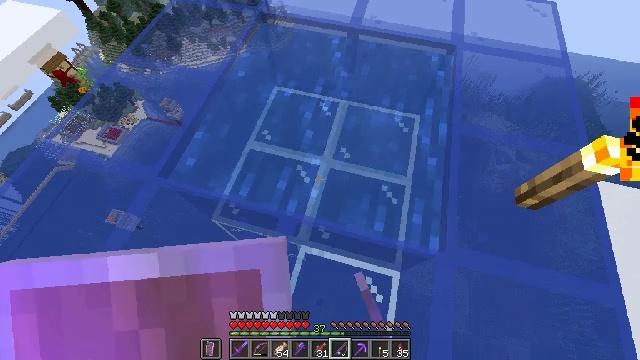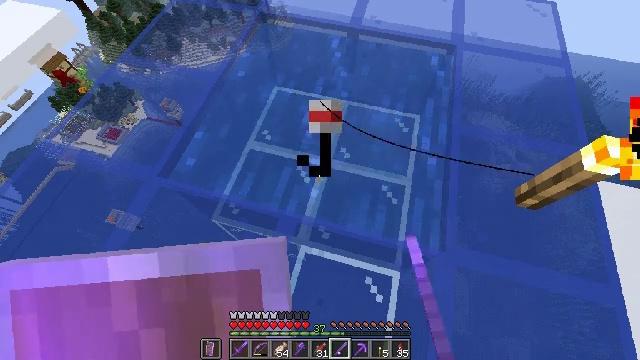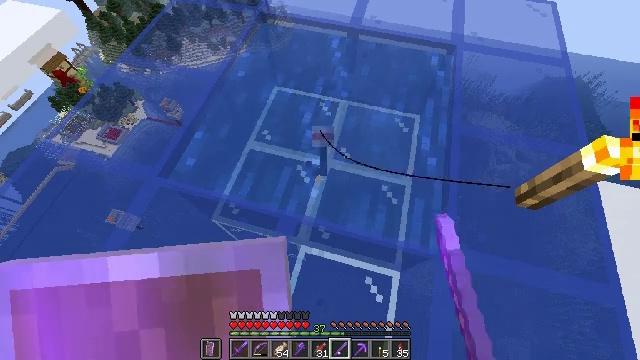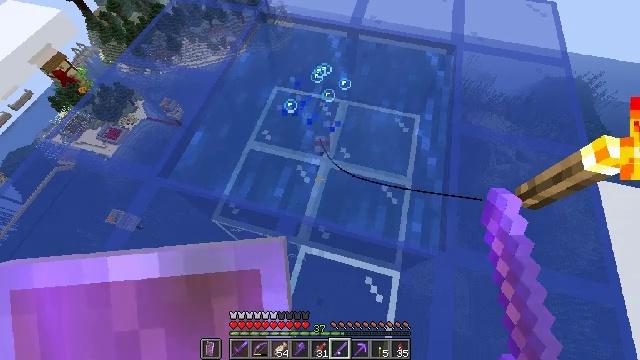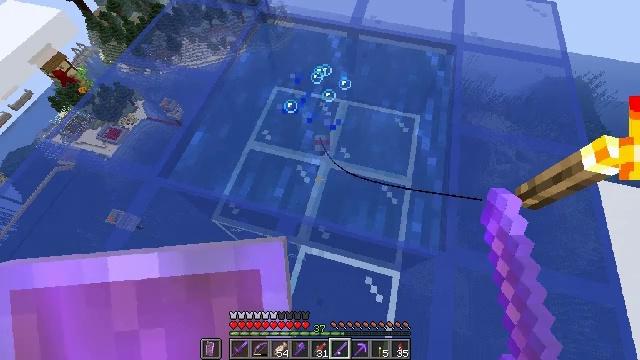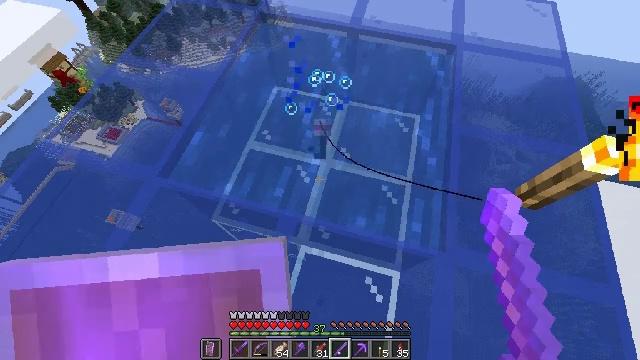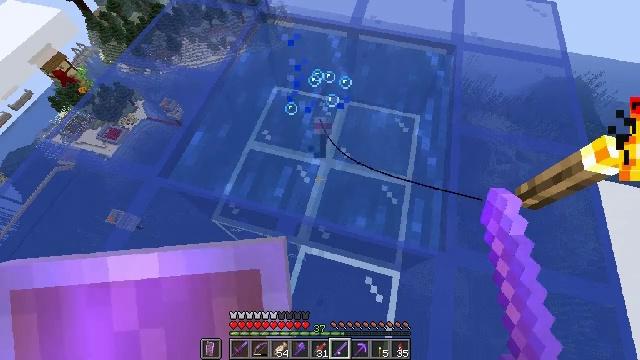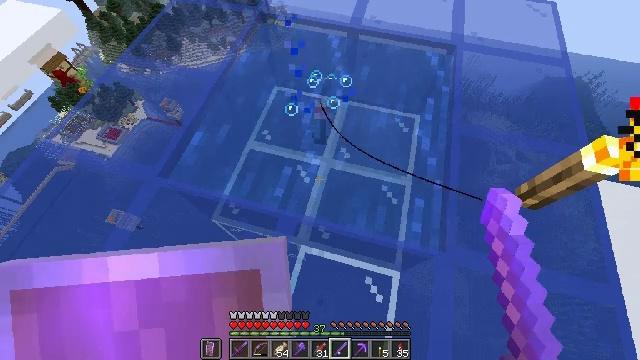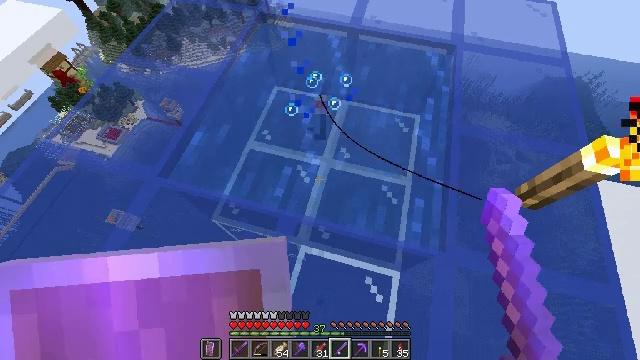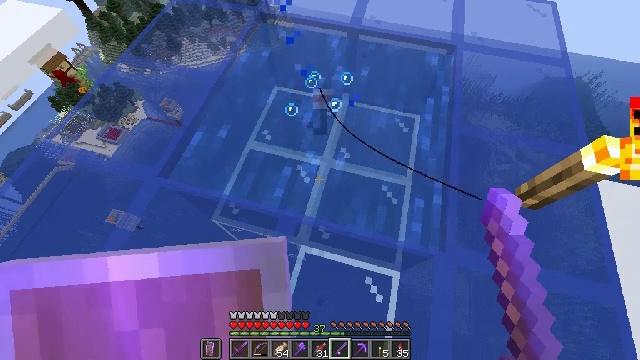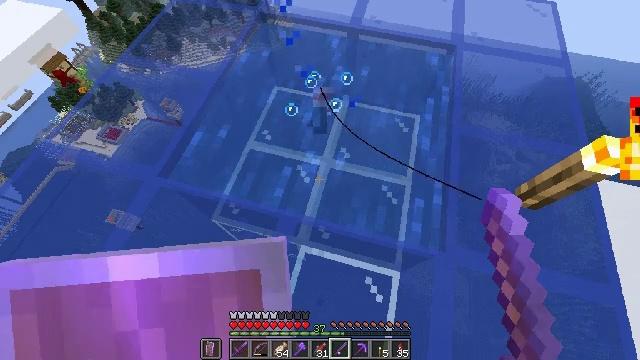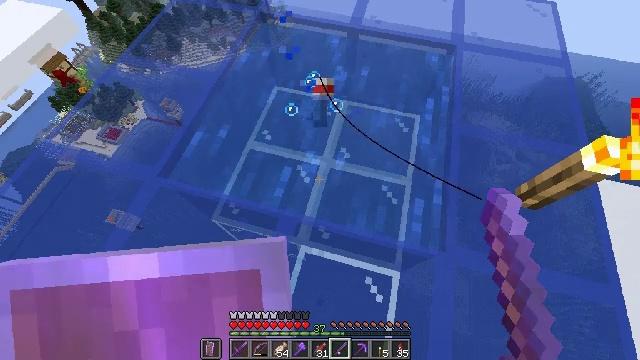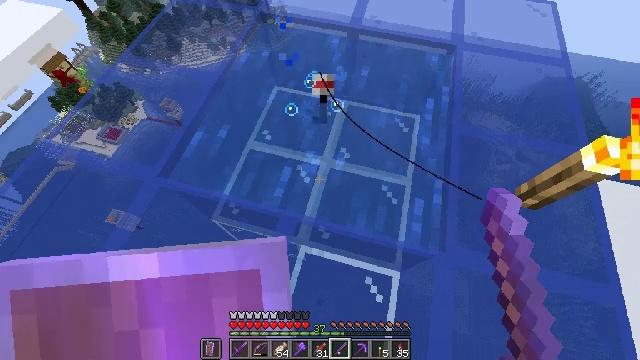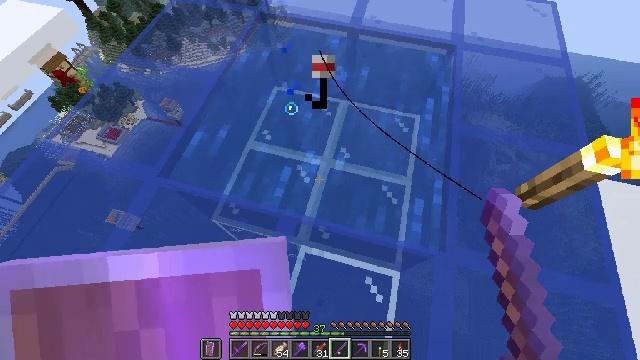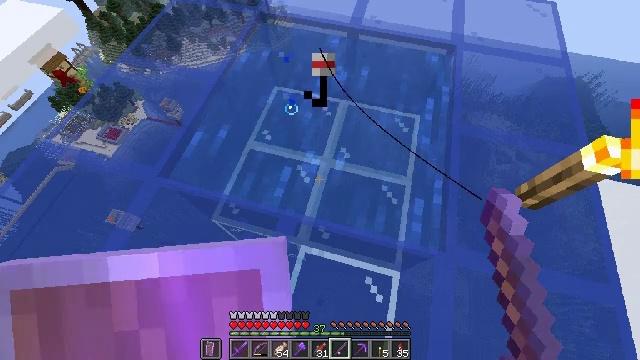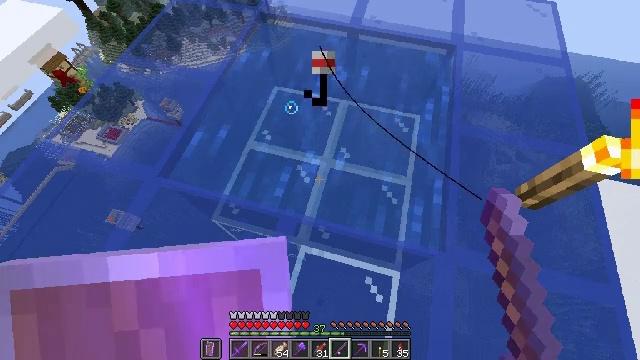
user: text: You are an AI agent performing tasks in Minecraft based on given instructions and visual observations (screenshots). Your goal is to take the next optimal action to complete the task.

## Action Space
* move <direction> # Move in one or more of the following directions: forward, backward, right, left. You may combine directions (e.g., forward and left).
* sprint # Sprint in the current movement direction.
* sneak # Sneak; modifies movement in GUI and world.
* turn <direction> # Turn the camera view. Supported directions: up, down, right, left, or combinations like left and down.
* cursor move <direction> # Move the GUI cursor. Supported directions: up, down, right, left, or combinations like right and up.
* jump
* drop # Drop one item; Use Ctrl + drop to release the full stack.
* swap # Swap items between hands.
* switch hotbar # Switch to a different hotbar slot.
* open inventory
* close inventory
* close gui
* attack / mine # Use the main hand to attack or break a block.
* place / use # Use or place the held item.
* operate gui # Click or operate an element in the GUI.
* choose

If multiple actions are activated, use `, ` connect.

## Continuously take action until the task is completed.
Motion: motion action
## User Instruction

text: Drop a bowl.
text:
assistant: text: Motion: no_op
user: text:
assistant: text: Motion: no_op
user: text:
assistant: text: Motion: no_op
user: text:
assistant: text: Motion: no_op
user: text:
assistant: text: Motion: no_op
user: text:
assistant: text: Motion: no_op
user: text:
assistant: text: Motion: no_op
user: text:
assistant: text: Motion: no_op
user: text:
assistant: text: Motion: no_op
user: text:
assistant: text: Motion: no_op
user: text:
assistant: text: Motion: no_op
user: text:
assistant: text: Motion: no_op
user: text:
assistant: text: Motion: no_op
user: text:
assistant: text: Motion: no_op
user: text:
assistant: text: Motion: no_op
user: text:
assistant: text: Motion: no_op
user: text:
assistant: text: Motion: no_op
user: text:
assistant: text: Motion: no_op
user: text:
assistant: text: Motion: no_op
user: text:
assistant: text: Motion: no_op
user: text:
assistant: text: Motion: no_op
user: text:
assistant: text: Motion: no_op
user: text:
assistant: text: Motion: no_op
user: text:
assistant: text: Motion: no_op
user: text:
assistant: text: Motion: no_op
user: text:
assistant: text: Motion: no_op
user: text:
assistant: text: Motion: no_op
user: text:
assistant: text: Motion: no_op
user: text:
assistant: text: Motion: no_op
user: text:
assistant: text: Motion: no_op